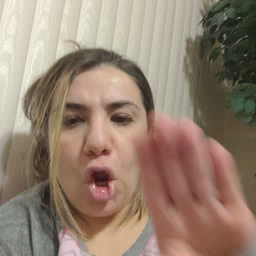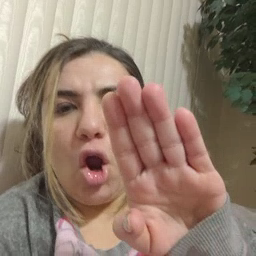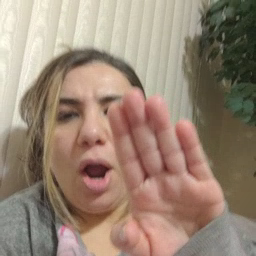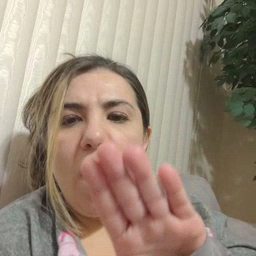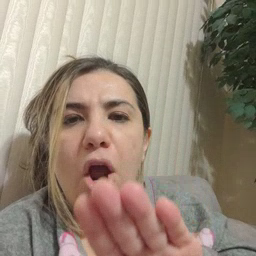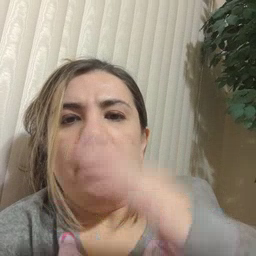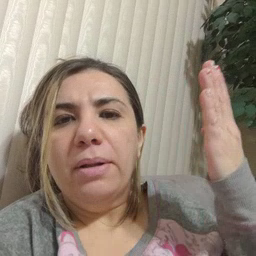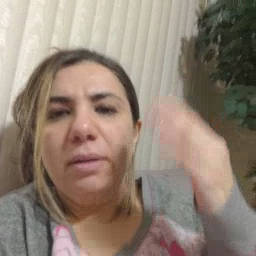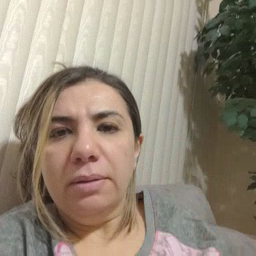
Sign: open